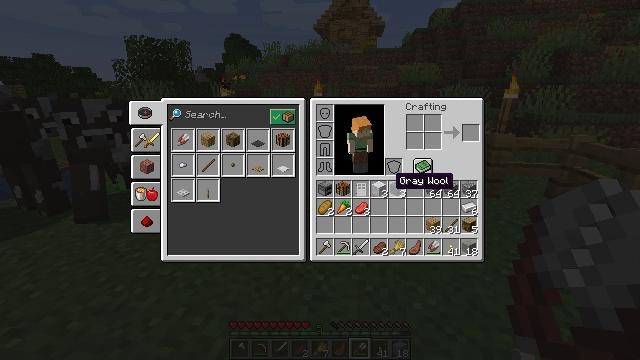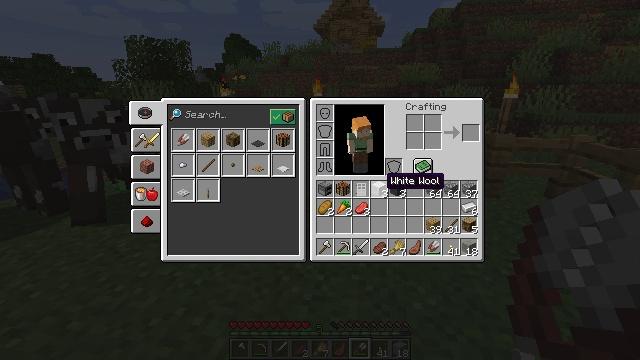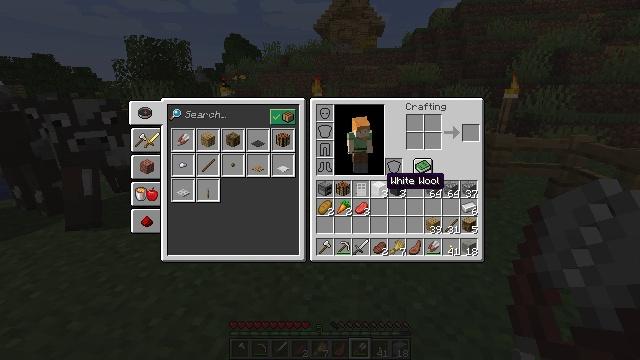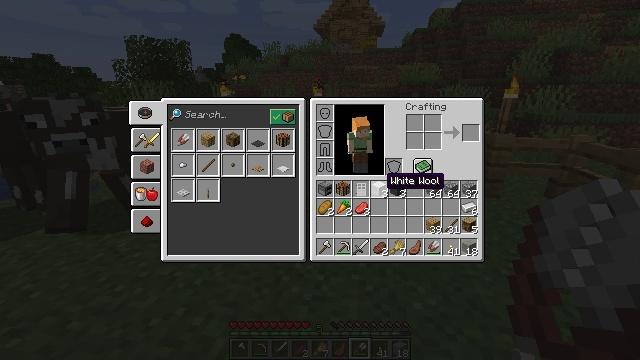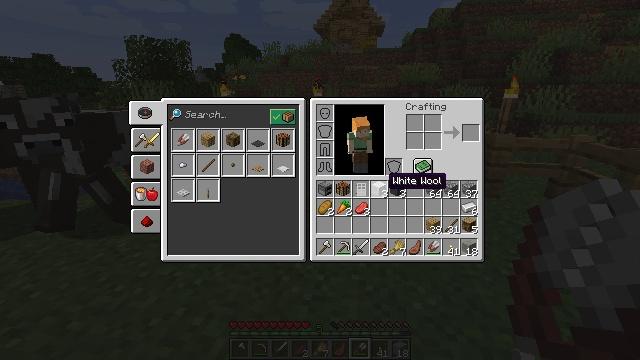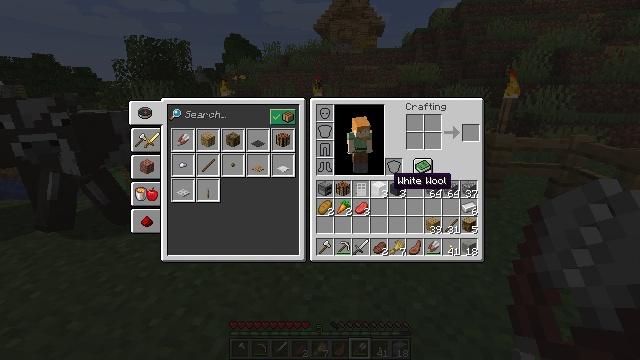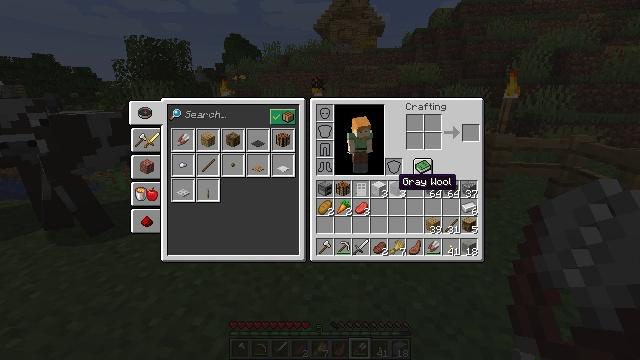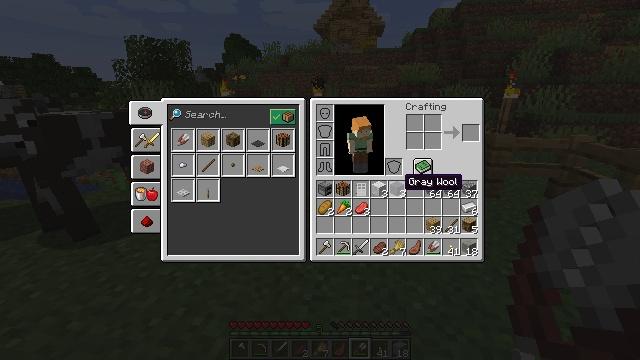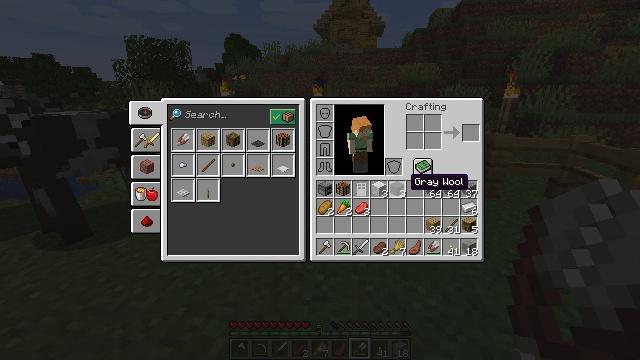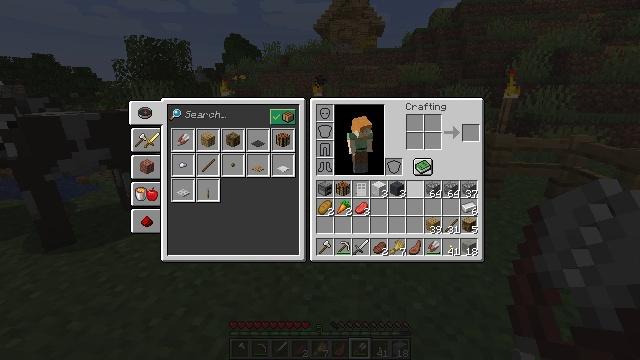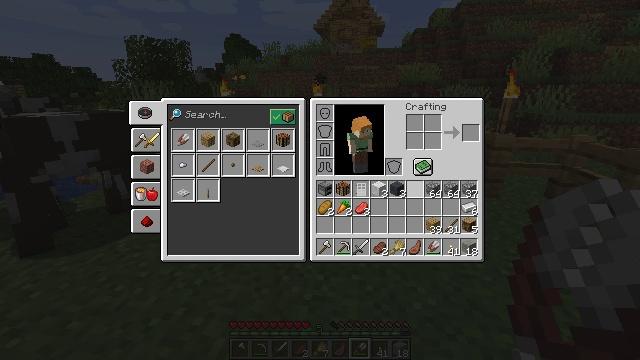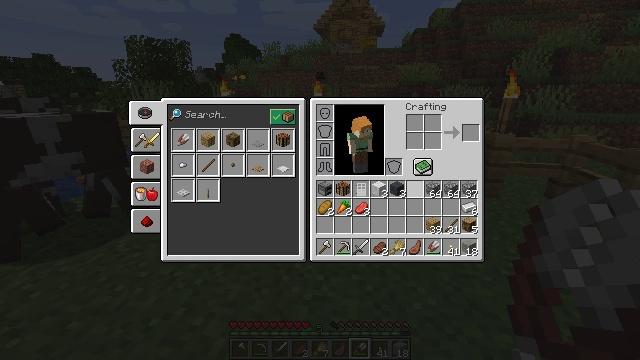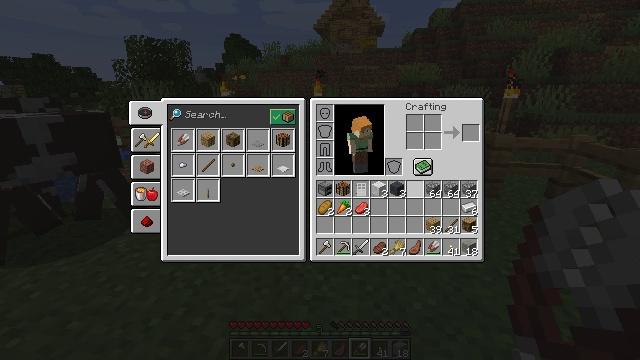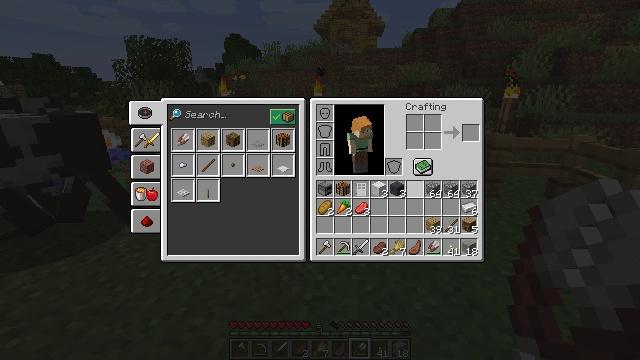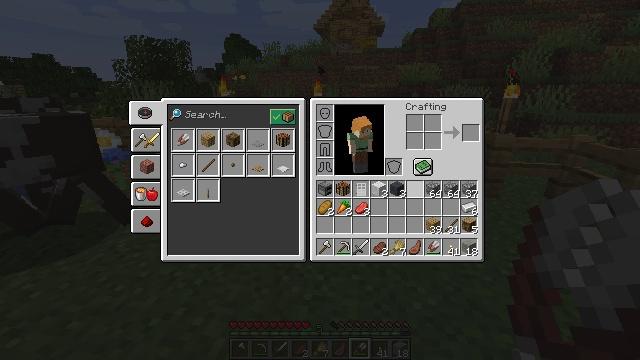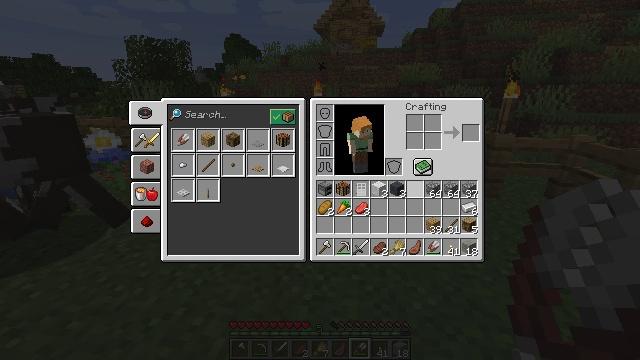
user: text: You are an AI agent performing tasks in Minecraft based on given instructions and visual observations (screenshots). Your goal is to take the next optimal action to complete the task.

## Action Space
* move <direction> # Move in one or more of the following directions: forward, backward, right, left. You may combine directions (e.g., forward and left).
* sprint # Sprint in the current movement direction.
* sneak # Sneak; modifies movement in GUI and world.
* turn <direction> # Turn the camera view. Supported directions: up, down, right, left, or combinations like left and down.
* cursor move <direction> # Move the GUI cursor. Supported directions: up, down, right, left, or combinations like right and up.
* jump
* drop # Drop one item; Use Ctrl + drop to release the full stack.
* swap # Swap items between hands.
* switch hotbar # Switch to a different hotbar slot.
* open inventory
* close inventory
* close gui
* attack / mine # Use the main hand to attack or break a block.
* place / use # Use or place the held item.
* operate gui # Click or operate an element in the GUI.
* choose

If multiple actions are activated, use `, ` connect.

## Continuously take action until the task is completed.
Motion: motion action
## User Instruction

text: Use the crafting table to create a gray bed.
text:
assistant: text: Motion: cursor move left
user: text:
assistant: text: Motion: no_op
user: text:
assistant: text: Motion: no_op
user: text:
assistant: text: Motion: no_op
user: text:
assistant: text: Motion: no_op
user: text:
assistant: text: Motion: no_op
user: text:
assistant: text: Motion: no_op
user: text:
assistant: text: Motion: no_op
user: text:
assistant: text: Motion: cursor move right
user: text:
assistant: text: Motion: no_op
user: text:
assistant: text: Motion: no_op
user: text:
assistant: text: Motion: no_op
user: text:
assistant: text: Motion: no_op
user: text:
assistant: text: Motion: no_op
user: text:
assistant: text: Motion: no_op
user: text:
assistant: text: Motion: no_op
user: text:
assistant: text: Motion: no_op
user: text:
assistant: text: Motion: no_op
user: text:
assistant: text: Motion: no_op
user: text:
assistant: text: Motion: no_op
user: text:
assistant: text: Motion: no_op
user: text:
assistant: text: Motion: no_op
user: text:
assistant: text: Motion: no_op
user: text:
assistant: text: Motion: no_op
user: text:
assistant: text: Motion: no_op
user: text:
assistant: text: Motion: no_op
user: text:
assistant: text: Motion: no_op
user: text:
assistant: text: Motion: no_op
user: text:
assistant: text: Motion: no_op
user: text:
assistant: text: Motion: no_op